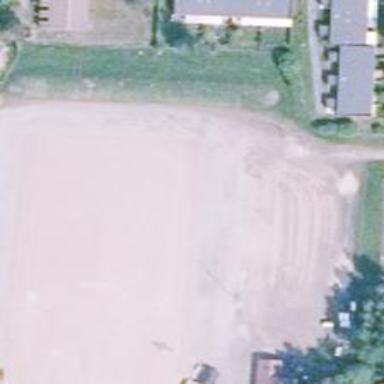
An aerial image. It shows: Unpaved pitch for leisure activities on land.